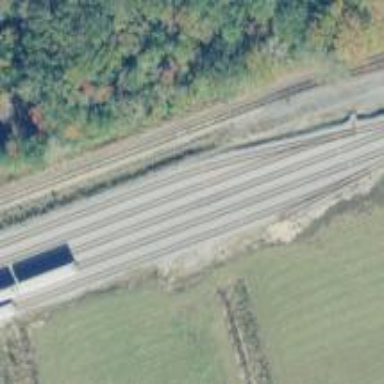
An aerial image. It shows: Rail spur service.